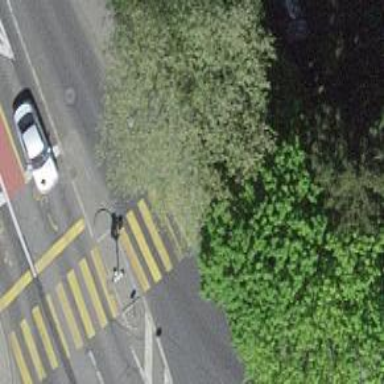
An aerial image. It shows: Regular kerb barrier.